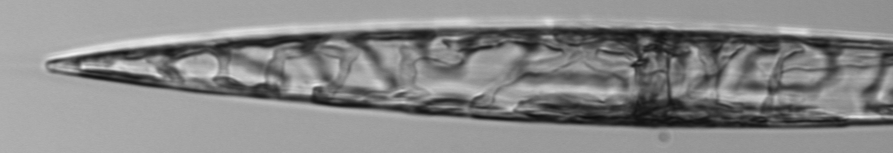
Label: Pleurosigma